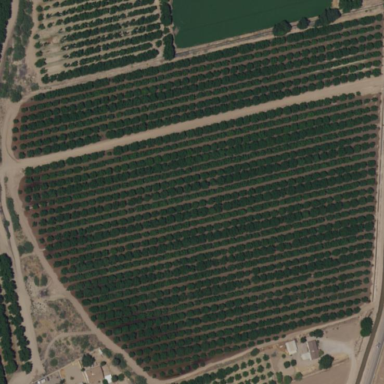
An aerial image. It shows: Orchard.